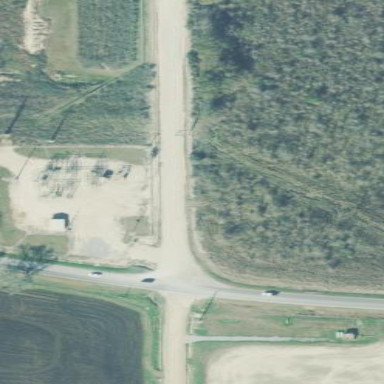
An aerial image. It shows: Outdoor distribution substation.